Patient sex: F
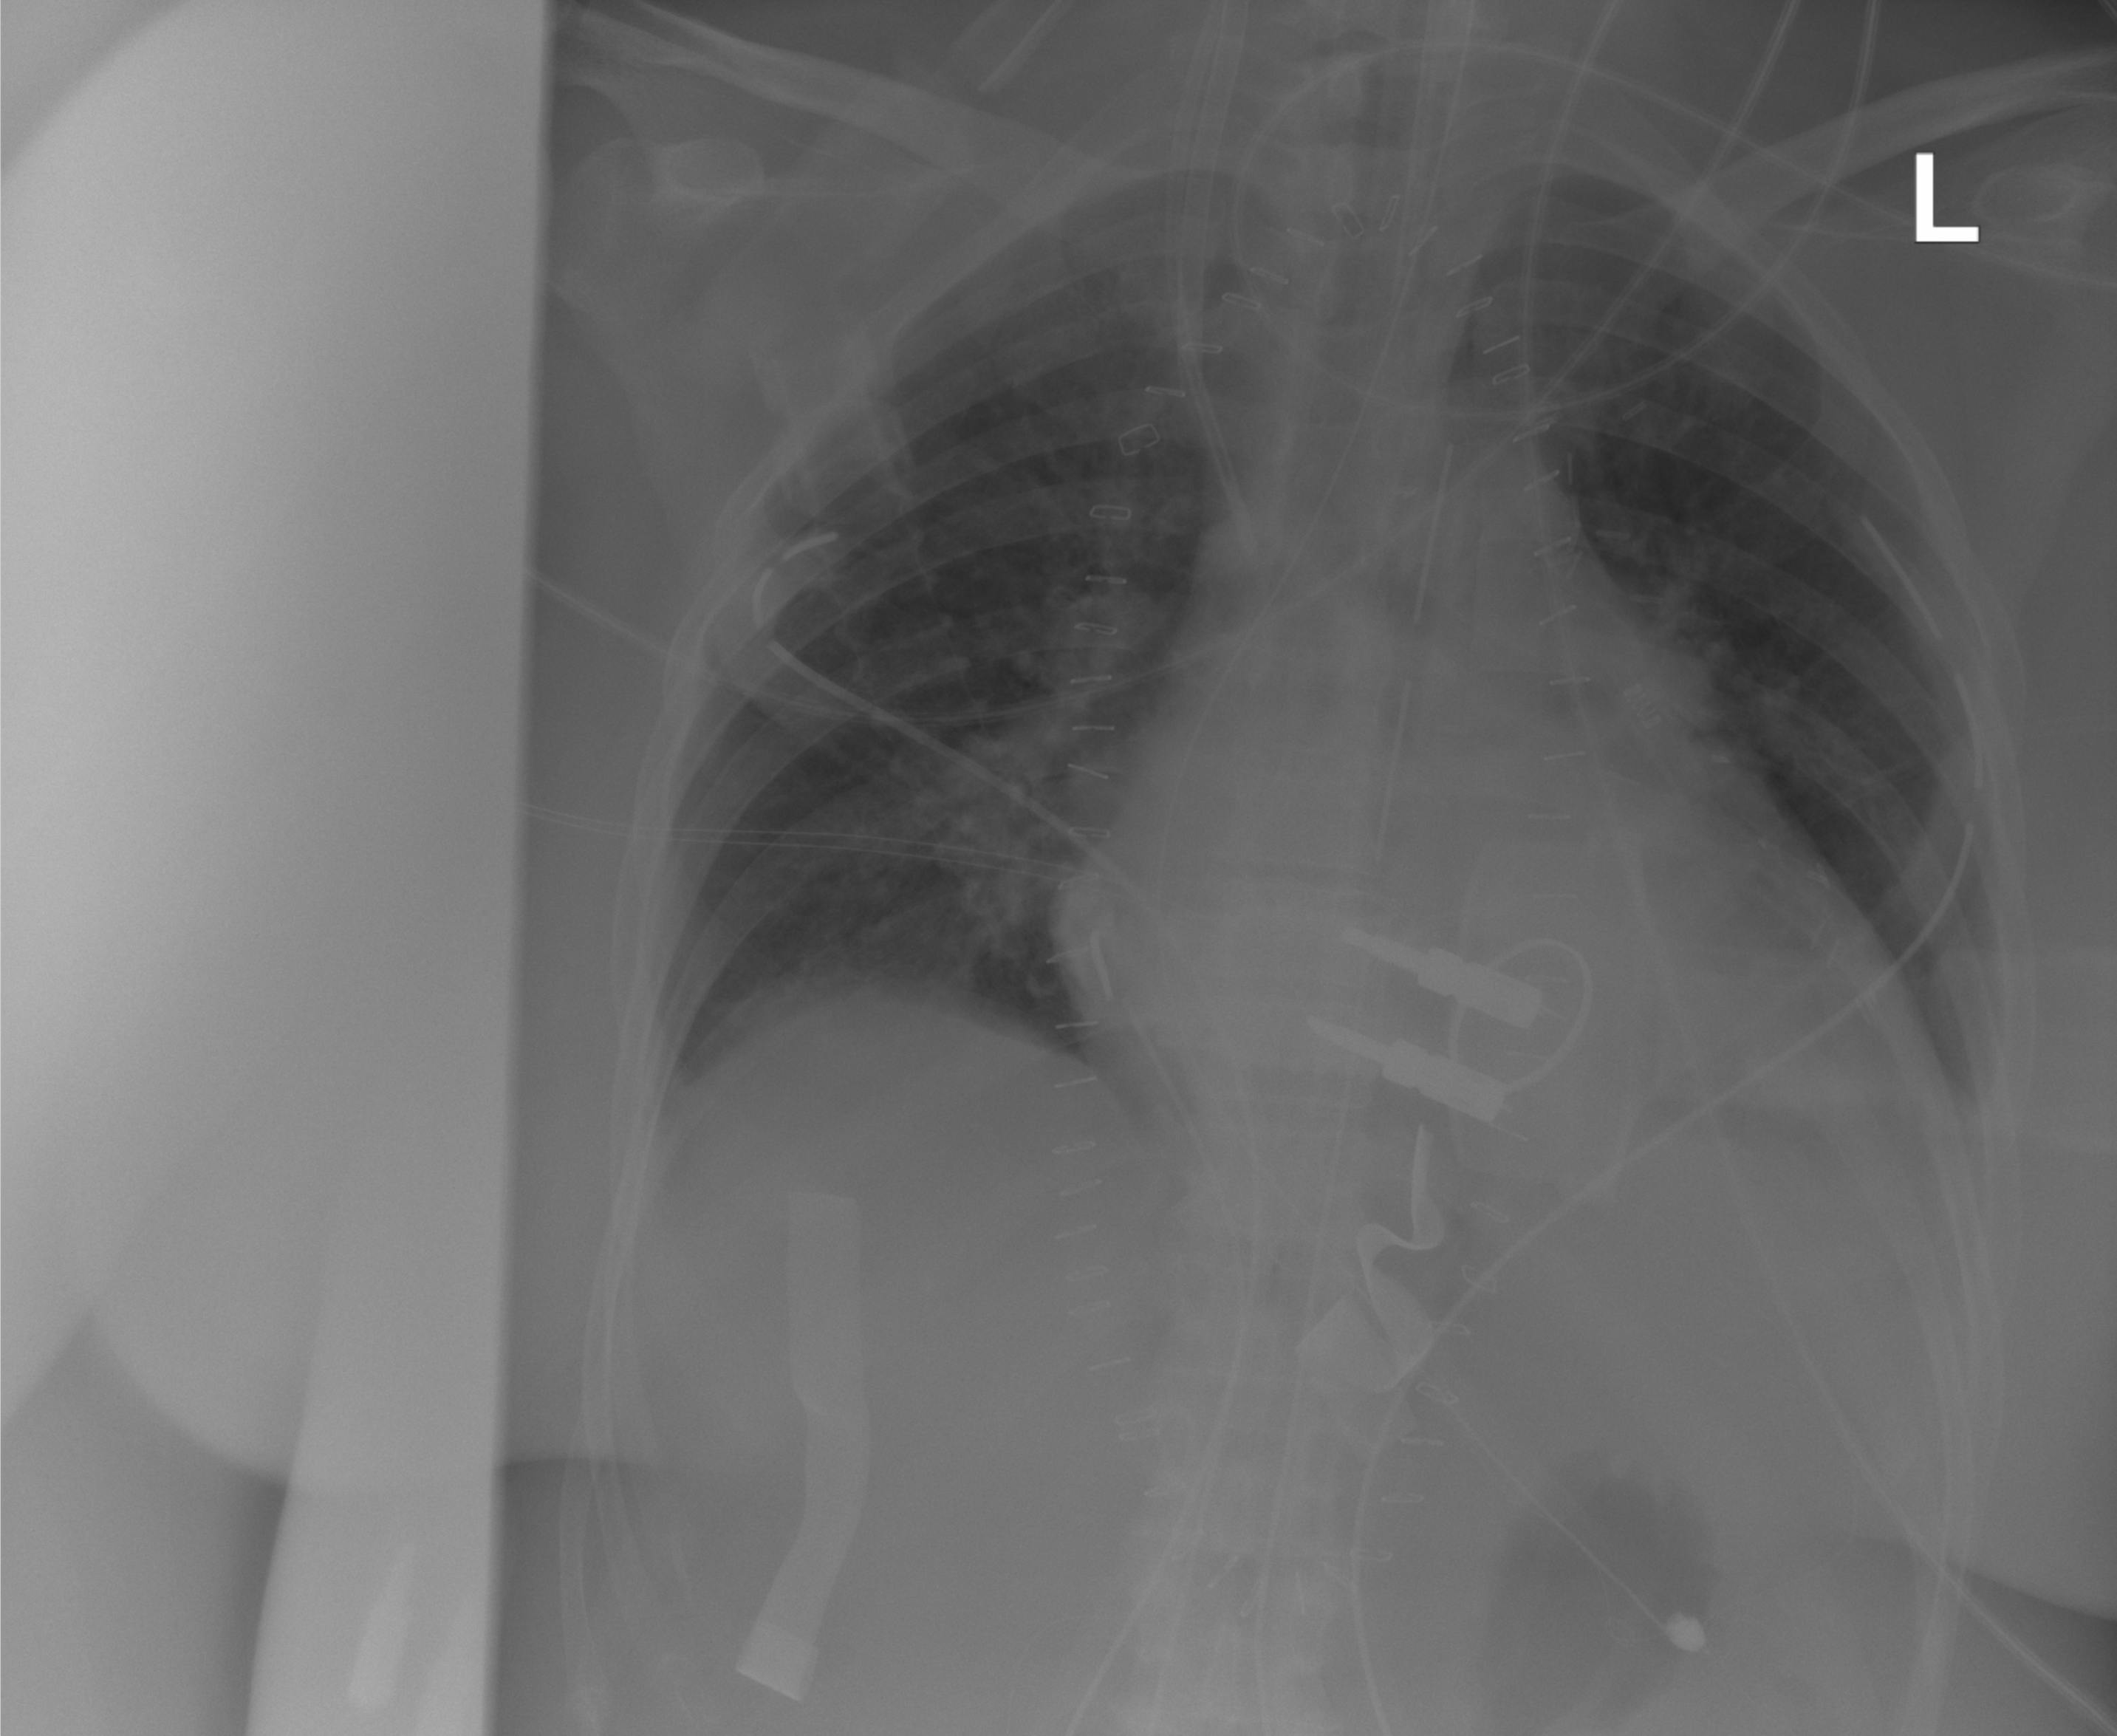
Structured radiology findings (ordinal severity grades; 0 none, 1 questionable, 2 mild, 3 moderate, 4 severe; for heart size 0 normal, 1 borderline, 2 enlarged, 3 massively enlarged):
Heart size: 2
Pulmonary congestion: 2
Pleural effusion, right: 0
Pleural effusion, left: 2
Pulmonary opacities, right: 0
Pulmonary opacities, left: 0
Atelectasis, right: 2
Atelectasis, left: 2